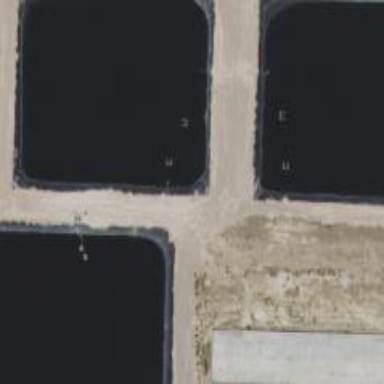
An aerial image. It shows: Sewage reservoir with water.